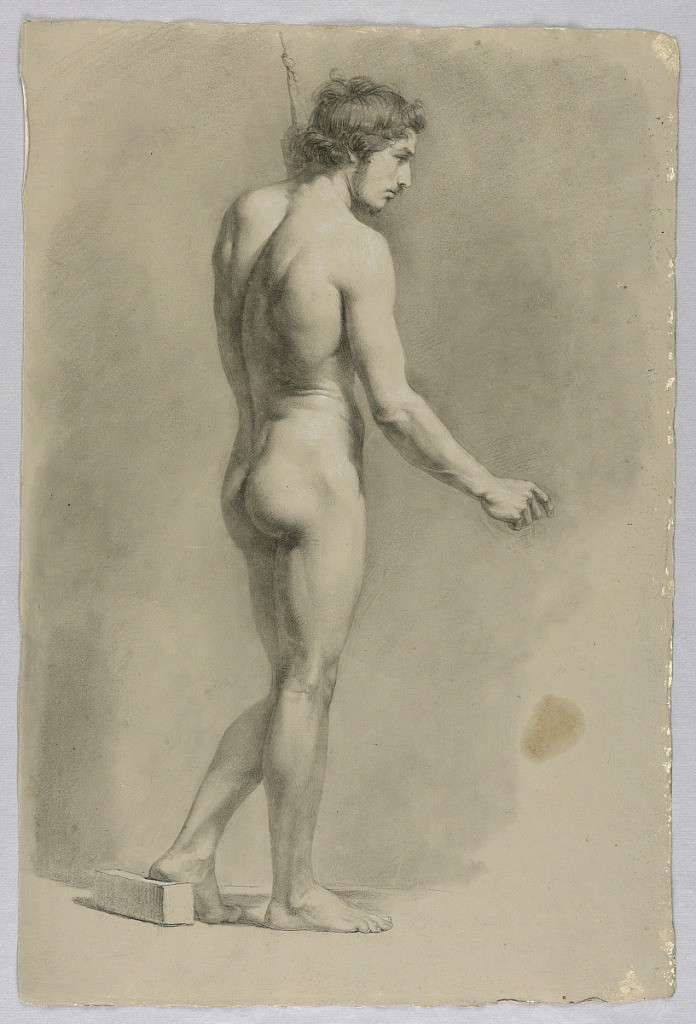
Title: Male Nude
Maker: Luigi Calamatta, Italian, 1802 - 1869
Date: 1825–1850
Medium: Black and white crayon on paper
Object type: Drawing
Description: Standing male holding a staff for balance, left foot on a block.